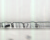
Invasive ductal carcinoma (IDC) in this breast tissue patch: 0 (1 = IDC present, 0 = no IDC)